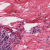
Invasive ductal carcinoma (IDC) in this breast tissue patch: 0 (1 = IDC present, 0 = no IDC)